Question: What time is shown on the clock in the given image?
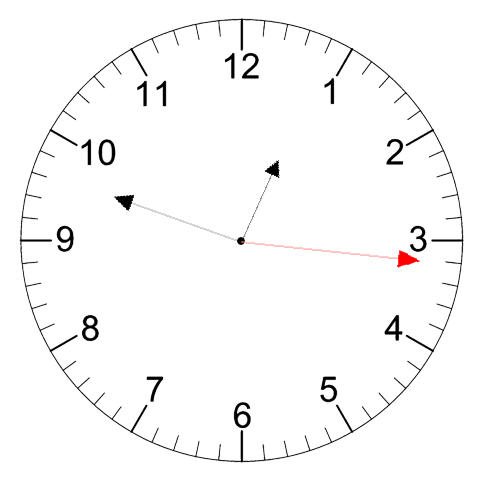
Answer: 12:48:16